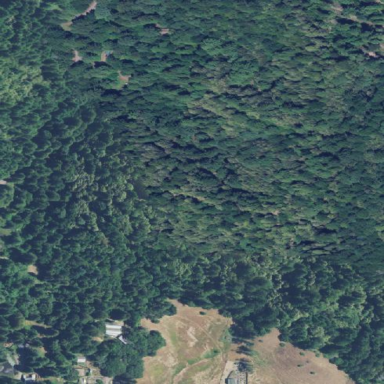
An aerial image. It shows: Forest area.